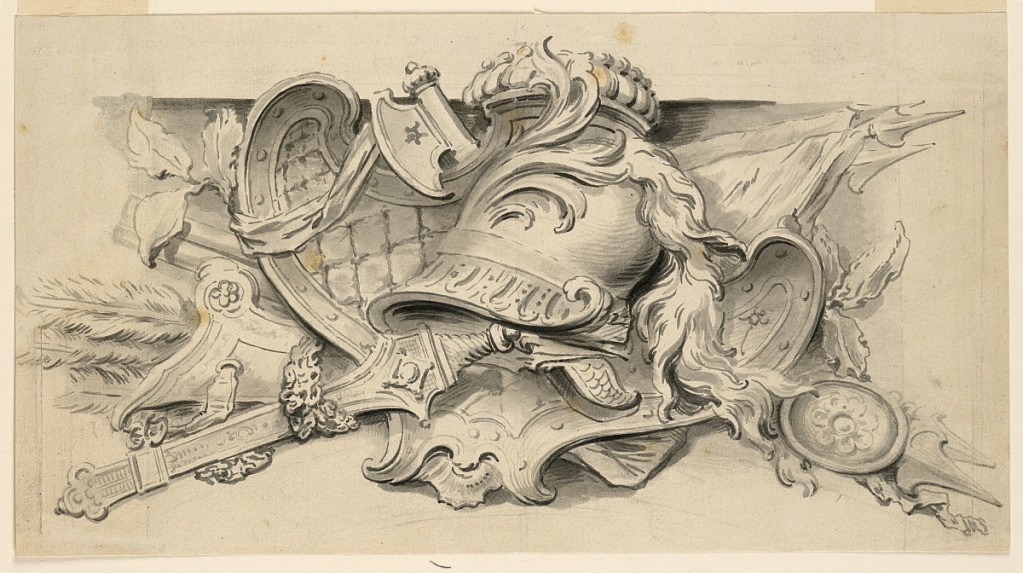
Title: Design for trophy of arms
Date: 1730
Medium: Pen and ink, bursh and watercolor, graphite on laid paper
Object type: Drawing
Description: Two shields with ramheads